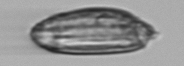
Label: Katodinium_or_Torodinium